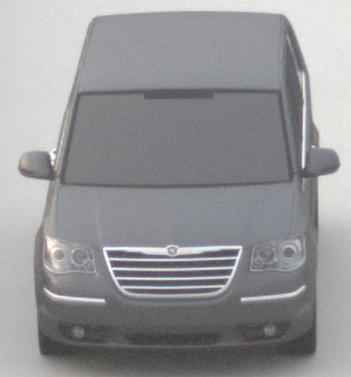
Make: Chrysler
Model: Grand Voyager 3.8
Detailed model: Grand Voyager
Model produced from: 2008/03
Model produced until: 2010/12
Doors: 5
Color: gray
Road condition: dry road
Daytime: sunrise or sunset
Contrast: low contrast